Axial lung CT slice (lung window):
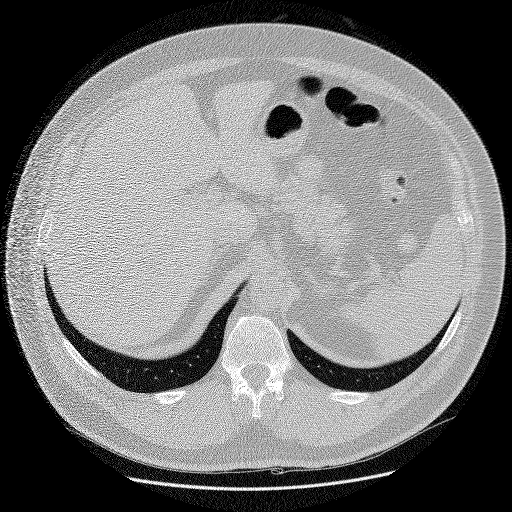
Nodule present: no